Question: What is the product?
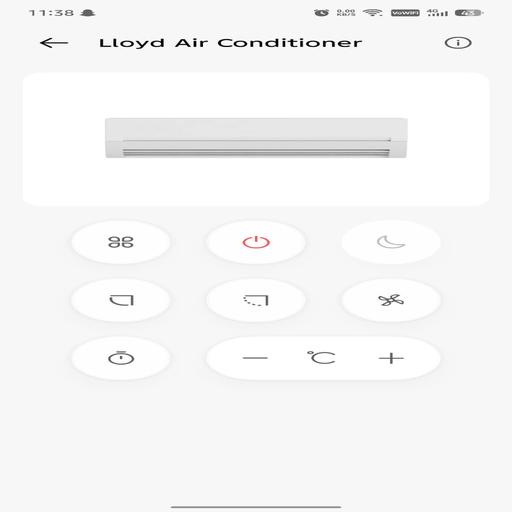
Answer: Air Conditioner